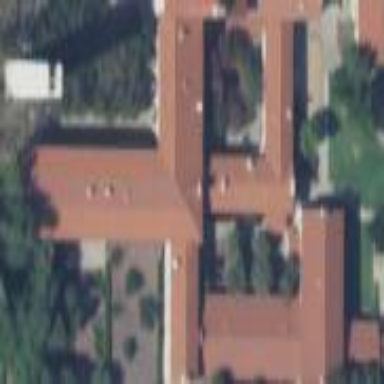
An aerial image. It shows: Dormitory building.